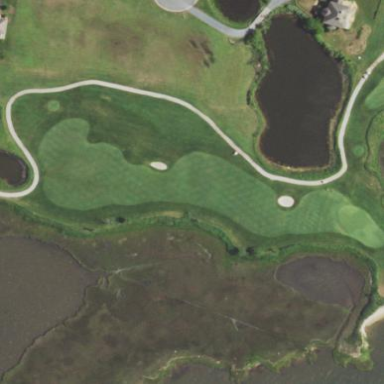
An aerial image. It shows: Grassy area designated as golf fairway.